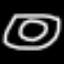
Label: donut